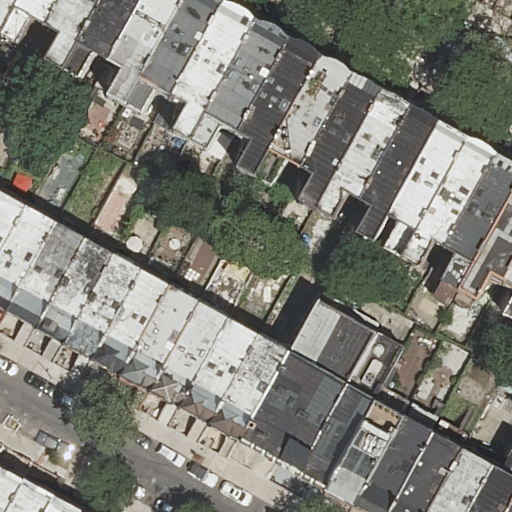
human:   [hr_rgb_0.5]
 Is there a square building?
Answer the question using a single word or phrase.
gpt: no

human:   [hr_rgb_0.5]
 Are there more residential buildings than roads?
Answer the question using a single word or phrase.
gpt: yes

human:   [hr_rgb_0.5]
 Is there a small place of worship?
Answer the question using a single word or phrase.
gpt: no

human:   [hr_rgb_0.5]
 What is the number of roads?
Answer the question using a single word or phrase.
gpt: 2

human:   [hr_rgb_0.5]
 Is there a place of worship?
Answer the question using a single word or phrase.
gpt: yes

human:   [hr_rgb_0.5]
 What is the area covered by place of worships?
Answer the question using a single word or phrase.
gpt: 643m2

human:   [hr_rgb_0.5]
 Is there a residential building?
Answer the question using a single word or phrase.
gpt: yes

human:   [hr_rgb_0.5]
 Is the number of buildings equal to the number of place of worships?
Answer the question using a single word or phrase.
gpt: no

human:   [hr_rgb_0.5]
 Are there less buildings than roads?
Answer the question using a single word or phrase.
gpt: no

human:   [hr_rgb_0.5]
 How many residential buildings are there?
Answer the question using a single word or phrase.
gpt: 38

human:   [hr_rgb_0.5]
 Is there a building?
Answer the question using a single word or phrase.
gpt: yes

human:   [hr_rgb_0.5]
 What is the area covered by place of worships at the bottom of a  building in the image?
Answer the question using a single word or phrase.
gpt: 643m2

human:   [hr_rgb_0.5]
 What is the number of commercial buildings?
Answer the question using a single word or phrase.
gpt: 0

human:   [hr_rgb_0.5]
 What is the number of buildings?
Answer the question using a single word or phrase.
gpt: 38

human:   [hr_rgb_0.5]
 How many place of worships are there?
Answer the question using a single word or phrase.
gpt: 1

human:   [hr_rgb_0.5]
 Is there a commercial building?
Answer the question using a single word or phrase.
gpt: no

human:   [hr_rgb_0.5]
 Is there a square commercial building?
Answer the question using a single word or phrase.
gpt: no

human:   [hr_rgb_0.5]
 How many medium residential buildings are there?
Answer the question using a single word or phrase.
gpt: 23

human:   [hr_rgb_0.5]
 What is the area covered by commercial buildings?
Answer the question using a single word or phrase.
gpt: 0m2

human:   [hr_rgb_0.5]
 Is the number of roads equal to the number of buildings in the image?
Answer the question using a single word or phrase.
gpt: no

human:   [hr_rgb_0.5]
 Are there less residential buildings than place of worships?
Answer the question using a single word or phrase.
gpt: no

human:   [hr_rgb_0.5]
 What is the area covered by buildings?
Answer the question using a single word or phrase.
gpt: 4748m2

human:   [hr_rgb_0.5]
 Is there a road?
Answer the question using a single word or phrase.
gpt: yes

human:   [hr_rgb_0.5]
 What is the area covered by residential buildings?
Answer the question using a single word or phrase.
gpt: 4748m2

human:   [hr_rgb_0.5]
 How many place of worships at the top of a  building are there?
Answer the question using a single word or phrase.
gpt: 1

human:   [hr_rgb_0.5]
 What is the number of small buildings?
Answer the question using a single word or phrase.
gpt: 14

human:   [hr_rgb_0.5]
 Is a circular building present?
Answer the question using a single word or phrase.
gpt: no

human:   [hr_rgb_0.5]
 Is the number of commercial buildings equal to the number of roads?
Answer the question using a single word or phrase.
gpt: no

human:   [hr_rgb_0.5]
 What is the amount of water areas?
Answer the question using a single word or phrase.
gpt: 0

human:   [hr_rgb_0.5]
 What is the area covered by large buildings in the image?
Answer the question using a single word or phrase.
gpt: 643m2

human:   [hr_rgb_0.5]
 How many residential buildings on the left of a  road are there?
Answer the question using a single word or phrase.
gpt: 30

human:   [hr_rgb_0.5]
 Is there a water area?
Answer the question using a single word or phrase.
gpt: no

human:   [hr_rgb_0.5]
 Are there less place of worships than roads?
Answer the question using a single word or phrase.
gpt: yes

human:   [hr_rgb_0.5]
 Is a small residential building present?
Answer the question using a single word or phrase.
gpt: yes

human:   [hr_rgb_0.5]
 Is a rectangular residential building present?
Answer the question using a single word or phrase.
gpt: yes

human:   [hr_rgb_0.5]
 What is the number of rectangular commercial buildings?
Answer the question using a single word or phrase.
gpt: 0

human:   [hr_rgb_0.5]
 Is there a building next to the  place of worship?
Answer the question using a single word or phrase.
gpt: yes

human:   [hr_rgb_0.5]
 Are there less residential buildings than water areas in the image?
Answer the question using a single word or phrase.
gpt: no

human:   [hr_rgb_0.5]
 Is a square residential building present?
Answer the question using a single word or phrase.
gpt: no

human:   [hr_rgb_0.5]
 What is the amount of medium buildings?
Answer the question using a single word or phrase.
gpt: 23

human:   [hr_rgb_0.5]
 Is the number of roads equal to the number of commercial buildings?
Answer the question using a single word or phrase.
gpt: no

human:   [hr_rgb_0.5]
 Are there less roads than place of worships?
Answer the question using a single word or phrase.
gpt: no

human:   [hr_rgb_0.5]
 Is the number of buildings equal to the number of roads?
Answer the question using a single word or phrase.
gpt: no

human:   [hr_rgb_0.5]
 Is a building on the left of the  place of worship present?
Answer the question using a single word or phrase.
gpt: yes

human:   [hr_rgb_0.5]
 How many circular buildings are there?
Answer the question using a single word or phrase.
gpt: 0

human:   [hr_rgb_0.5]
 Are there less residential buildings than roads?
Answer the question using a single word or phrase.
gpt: no

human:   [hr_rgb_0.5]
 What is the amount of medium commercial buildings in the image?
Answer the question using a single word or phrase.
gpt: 0

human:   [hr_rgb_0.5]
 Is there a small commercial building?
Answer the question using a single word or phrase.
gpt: no

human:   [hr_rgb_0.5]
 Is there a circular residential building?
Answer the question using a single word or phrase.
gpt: no

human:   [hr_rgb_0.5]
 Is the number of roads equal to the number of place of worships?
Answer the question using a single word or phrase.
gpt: no

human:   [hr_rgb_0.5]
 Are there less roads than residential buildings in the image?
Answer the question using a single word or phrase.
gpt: yes

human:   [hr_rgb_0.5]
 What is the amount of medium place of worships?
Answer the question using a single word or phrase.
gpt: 0

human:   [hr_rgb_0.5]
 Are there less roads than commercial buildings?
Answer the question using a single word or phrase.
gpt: no

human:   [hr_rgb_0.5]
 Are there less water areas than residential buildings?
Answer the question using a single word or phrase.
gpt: yes

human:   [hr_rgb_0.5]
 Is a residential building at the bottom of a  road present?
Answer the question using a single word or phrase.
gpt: yes

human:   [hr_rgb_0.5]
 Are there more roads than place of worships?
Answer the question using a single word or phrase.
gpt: yes

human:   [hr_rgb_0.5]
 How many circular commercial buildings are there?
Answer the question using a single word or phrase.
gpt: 0

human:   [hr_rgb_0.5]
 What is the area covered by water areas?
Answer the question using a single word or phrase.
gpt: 0m2

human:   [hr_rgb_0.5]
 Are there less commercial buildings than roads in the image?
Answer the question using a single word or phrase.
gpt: yes

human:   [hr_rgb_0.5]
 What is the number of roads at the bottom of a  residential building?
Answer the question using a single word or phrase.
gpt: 1

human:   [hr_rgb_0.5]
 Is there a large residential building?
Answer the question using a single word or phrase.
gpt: yes

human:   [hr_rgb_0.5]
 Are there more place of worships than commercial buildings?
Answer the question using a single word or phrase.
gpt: yes

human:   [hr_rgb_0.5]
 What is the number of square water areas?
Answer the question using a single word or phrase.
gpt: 0

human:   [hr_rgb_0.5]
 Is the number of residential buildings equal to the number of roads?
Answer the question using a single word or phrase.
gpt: no